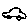
Label: car